Interaction volume radius: 10 \u00c5
Interaction volume height: 20 \u00c5
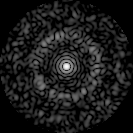
Disorder parameter: 0.8258